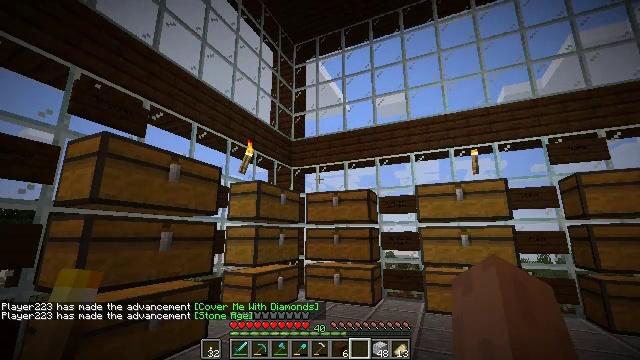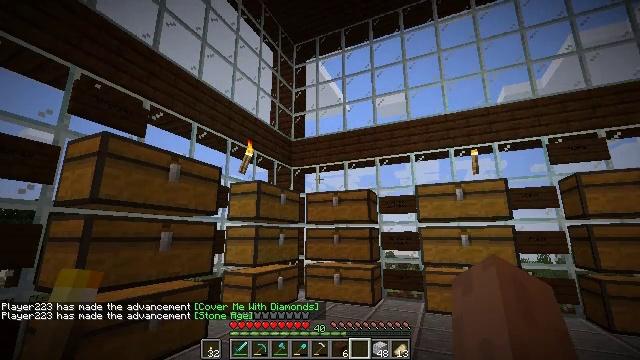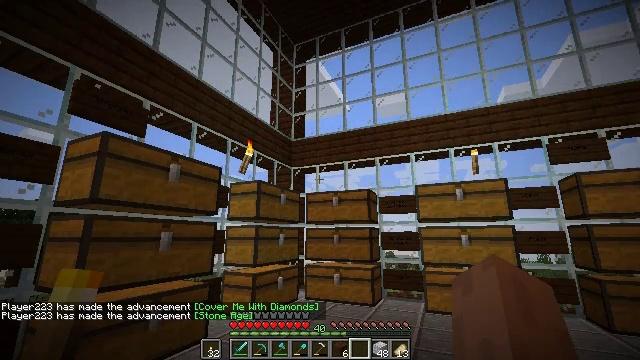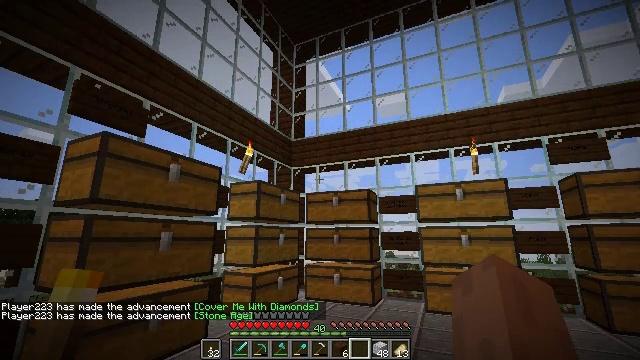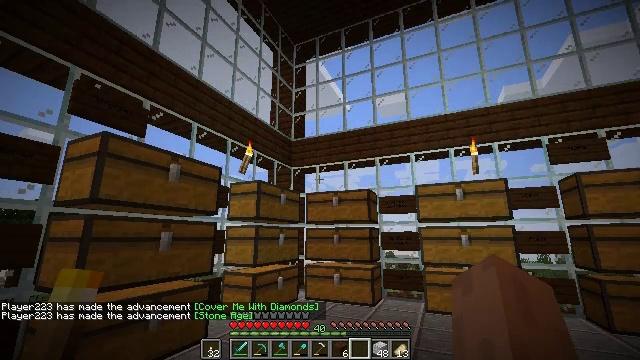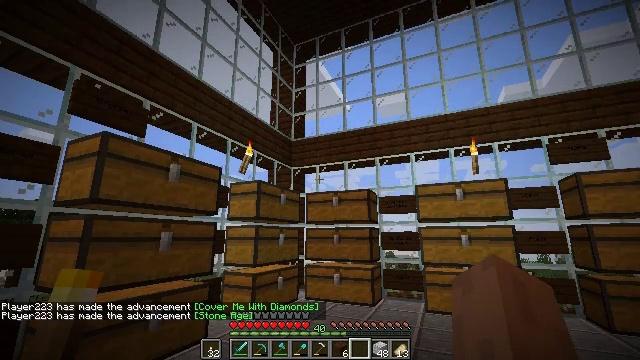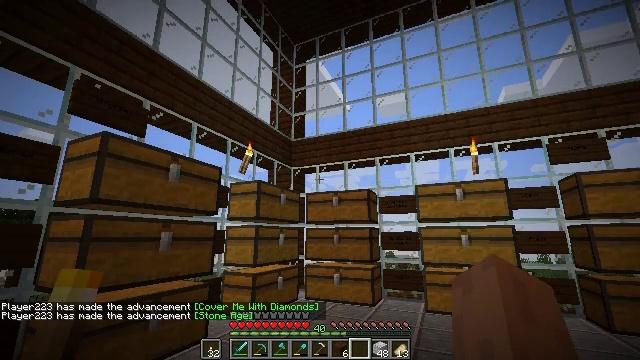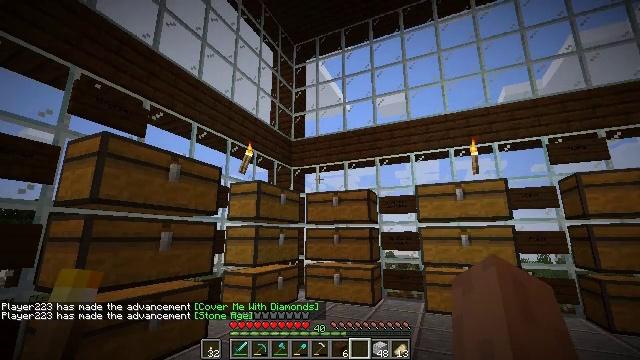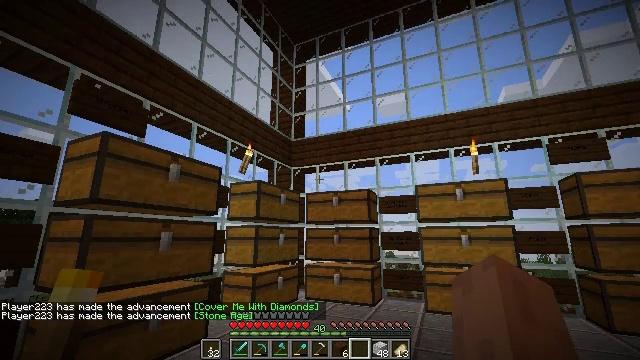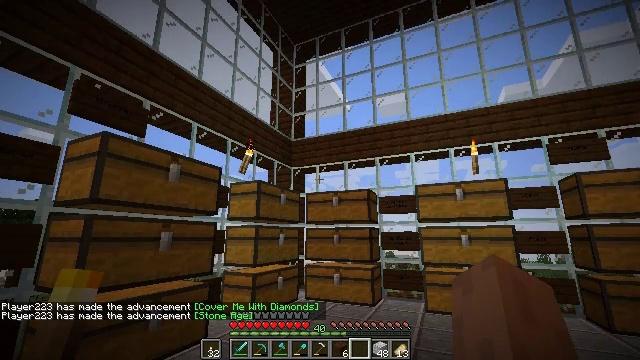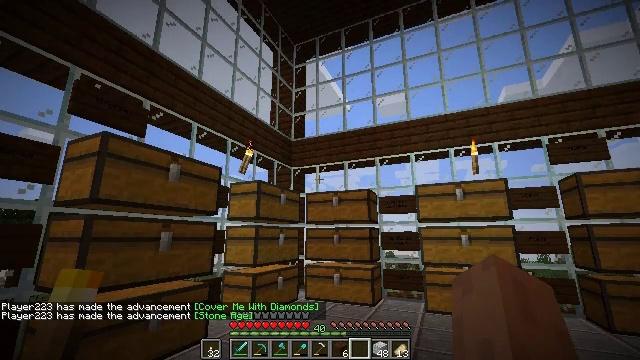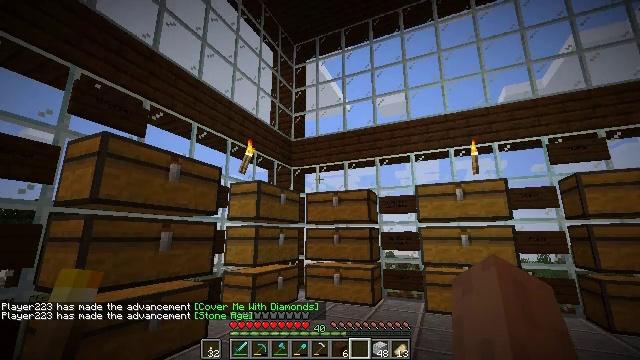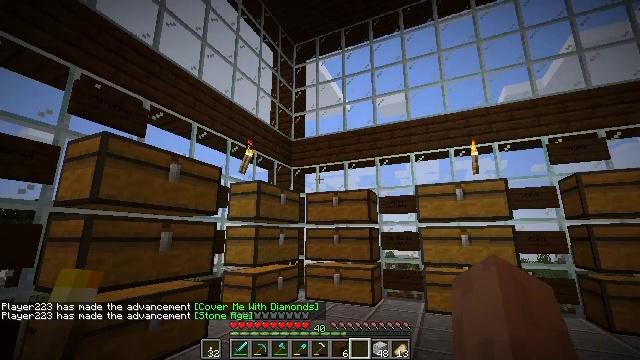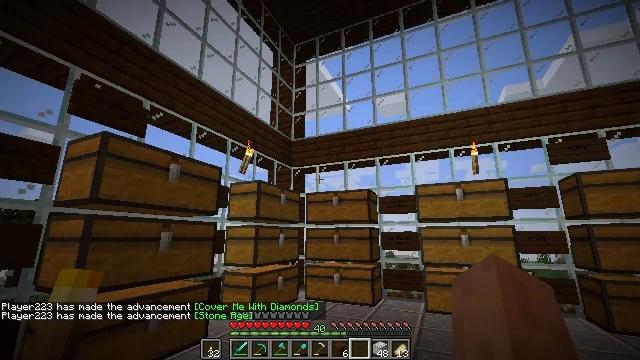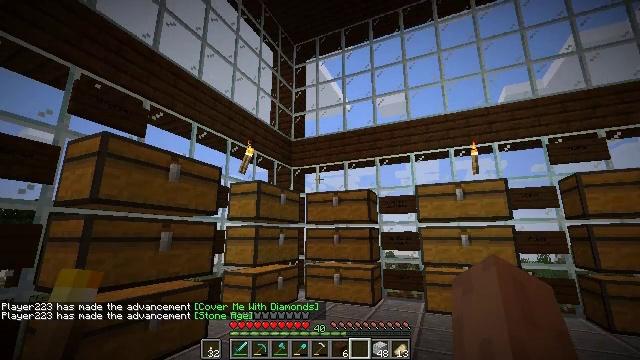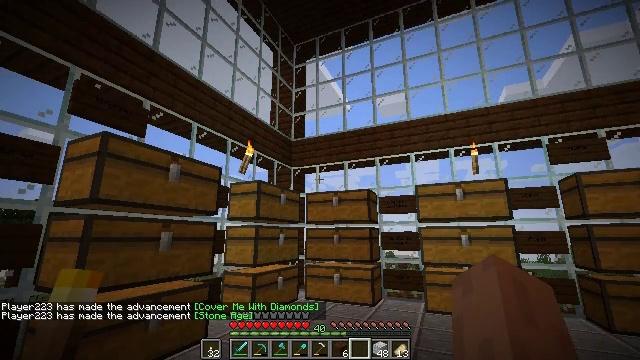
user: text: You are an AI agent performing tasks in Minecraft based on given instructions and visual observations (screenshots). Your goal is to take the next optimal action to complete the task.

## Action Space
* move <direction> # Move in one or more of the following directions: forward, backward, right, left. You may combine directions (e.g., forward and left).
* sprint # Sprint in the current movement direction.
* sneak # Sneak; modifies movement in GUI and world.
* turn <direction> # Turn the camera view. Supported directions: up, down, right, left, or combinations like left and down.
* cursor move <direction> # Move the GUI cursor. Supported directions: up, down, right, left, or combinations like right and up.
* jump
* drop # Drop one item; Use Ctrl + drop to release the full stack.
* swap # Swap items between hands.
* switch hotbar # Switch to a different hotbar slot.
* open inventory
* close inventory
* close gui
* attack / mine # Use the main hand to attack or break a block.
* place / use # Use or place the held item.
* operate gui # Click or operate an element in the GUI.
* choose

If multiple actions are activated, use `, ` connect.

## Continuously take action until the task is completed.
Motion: motion action
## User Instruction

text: Break the dark oak log in the forest.
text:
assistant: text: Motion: no_op
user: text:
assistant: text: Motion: no_op
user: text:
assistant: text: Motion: no_op
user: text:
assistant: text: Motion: no_op
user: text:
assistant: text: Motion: no_op
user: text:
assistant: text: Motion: no_op
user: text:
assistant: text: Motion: no_op
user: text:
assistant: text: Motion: no_op
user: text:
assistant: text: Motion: no_op
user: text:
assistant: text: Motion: no_op
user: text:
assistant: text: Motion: no_op
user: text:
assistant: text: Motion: no_op
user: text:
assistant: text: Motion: no_op
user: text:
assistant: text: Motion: no_op
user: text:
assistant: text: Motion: no_op
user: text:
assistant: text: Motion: no_op
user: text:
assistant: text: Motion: no_op
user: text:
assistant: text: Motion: no_op
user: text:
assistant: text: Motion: no_op
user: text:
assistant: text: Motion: no_op
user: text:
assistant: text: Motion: no_op
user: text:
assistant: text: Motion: no_op
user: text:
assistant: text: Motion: no_op
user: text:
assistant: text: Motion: no_op
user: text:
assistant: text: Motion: no_op
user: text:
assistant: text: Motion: no_op
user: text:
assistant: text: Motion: no_op
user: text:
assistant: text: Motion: no_op
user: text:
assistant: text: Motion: no_op
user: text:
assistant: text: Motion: no_op